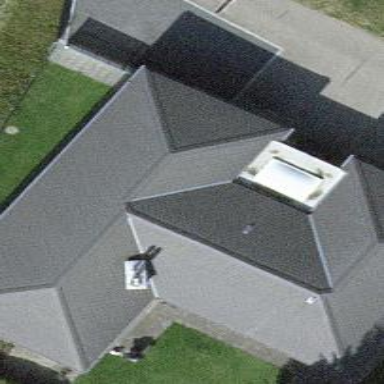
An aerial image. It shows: View of roof with edges.